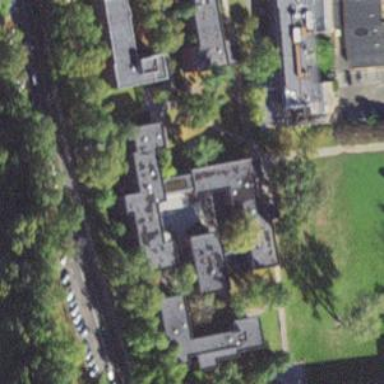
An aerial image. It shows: Dormitory building.